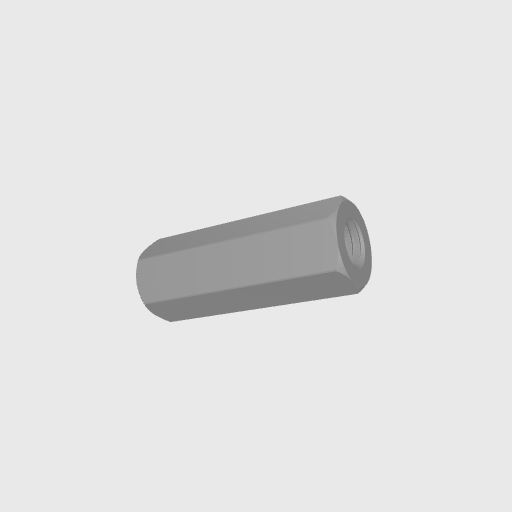
Part: Standoff8RID20